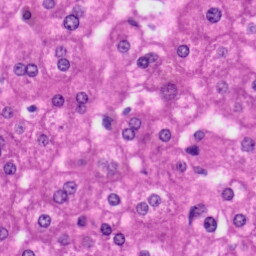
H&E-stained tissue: Liver